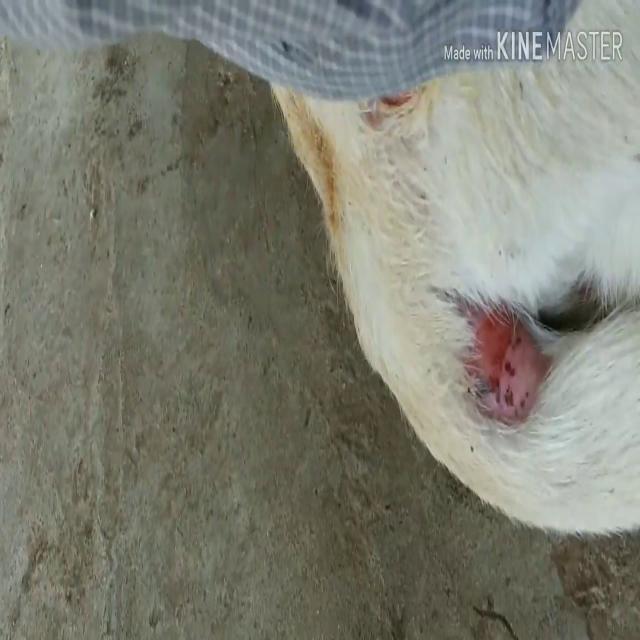
Canine dermatitis — inflammation of the skin presenting with erythema, pruritus, papules, and excoriation. May be allergic, contact, or atopic in origin.